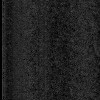
Atmospheric dust classification: dusty